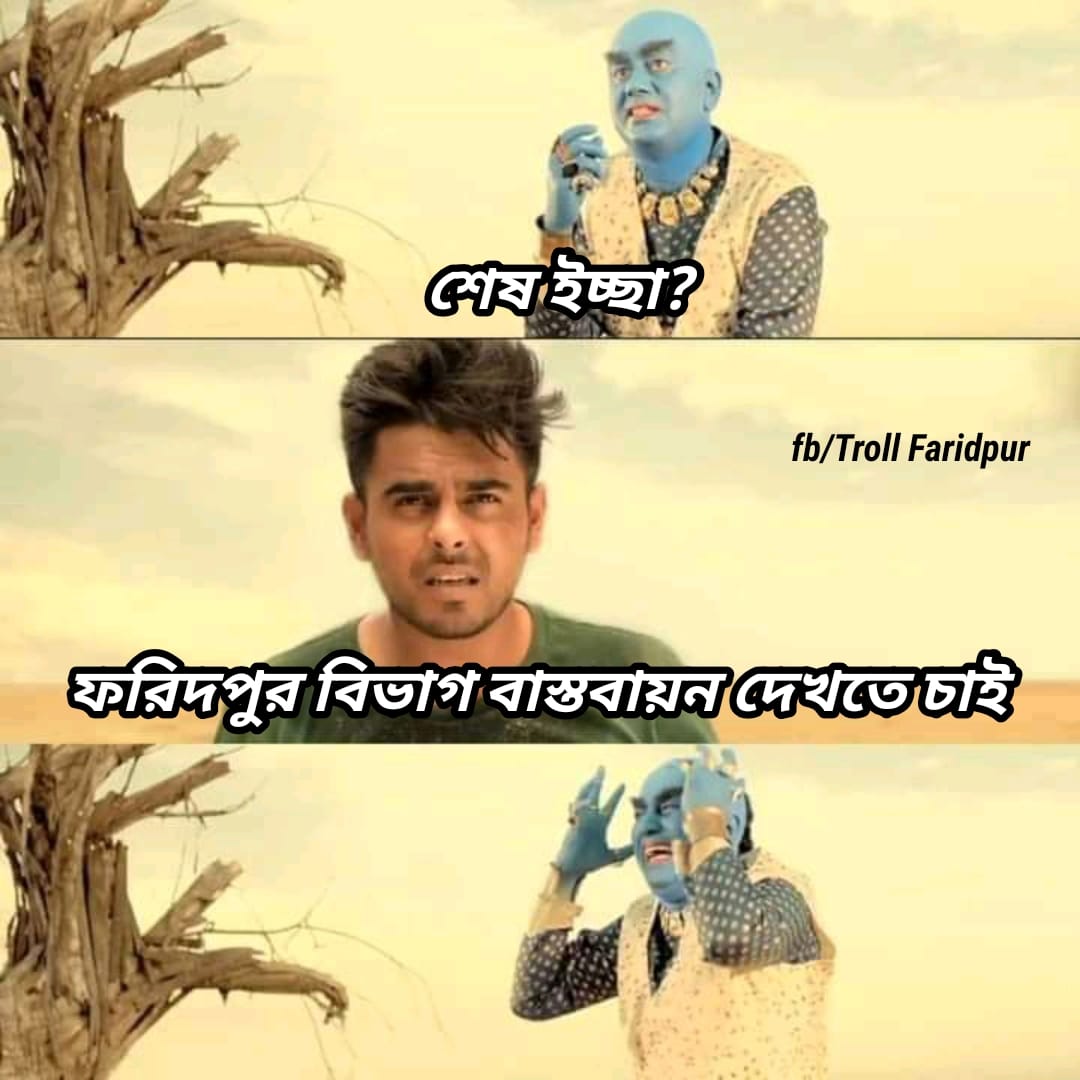
Caption: শেষ ইচ্ছা ?    ফরিদপুর বিভাগ বাস্তবায়ন দেখতে চাই
Label: non-hate